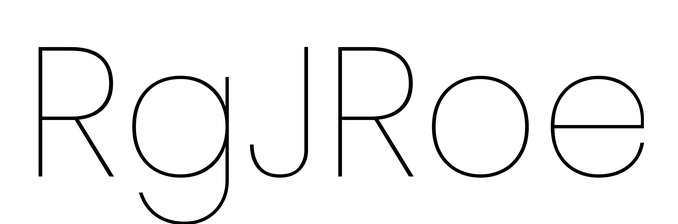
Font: Poppins-Thin